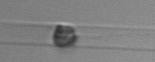
Label: Dactyliosolen_blavyanus